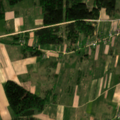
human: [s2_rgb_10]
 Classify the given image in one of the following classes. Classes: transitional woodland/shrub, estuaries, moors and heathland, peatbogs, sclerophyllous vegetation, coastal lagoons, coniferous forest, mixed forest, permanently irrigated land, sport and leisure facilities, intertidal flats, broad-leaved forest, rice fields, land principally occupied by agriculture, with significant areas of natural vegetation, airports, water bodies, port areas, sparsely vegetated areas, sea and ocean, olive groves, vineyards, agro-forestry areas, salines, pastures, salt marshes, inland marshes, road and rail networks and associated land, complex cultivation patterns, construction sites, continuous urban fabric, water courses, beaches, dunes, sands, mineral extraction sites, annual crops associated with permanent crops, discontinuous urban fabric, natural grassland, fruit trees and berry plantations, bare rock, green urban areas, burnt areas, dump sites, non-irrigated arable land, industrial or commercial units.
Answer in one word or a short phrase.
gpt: pastures, complex cultivation patterns, land principally occupied by agriculture, with significant areas of natural vegetation, mixed forest